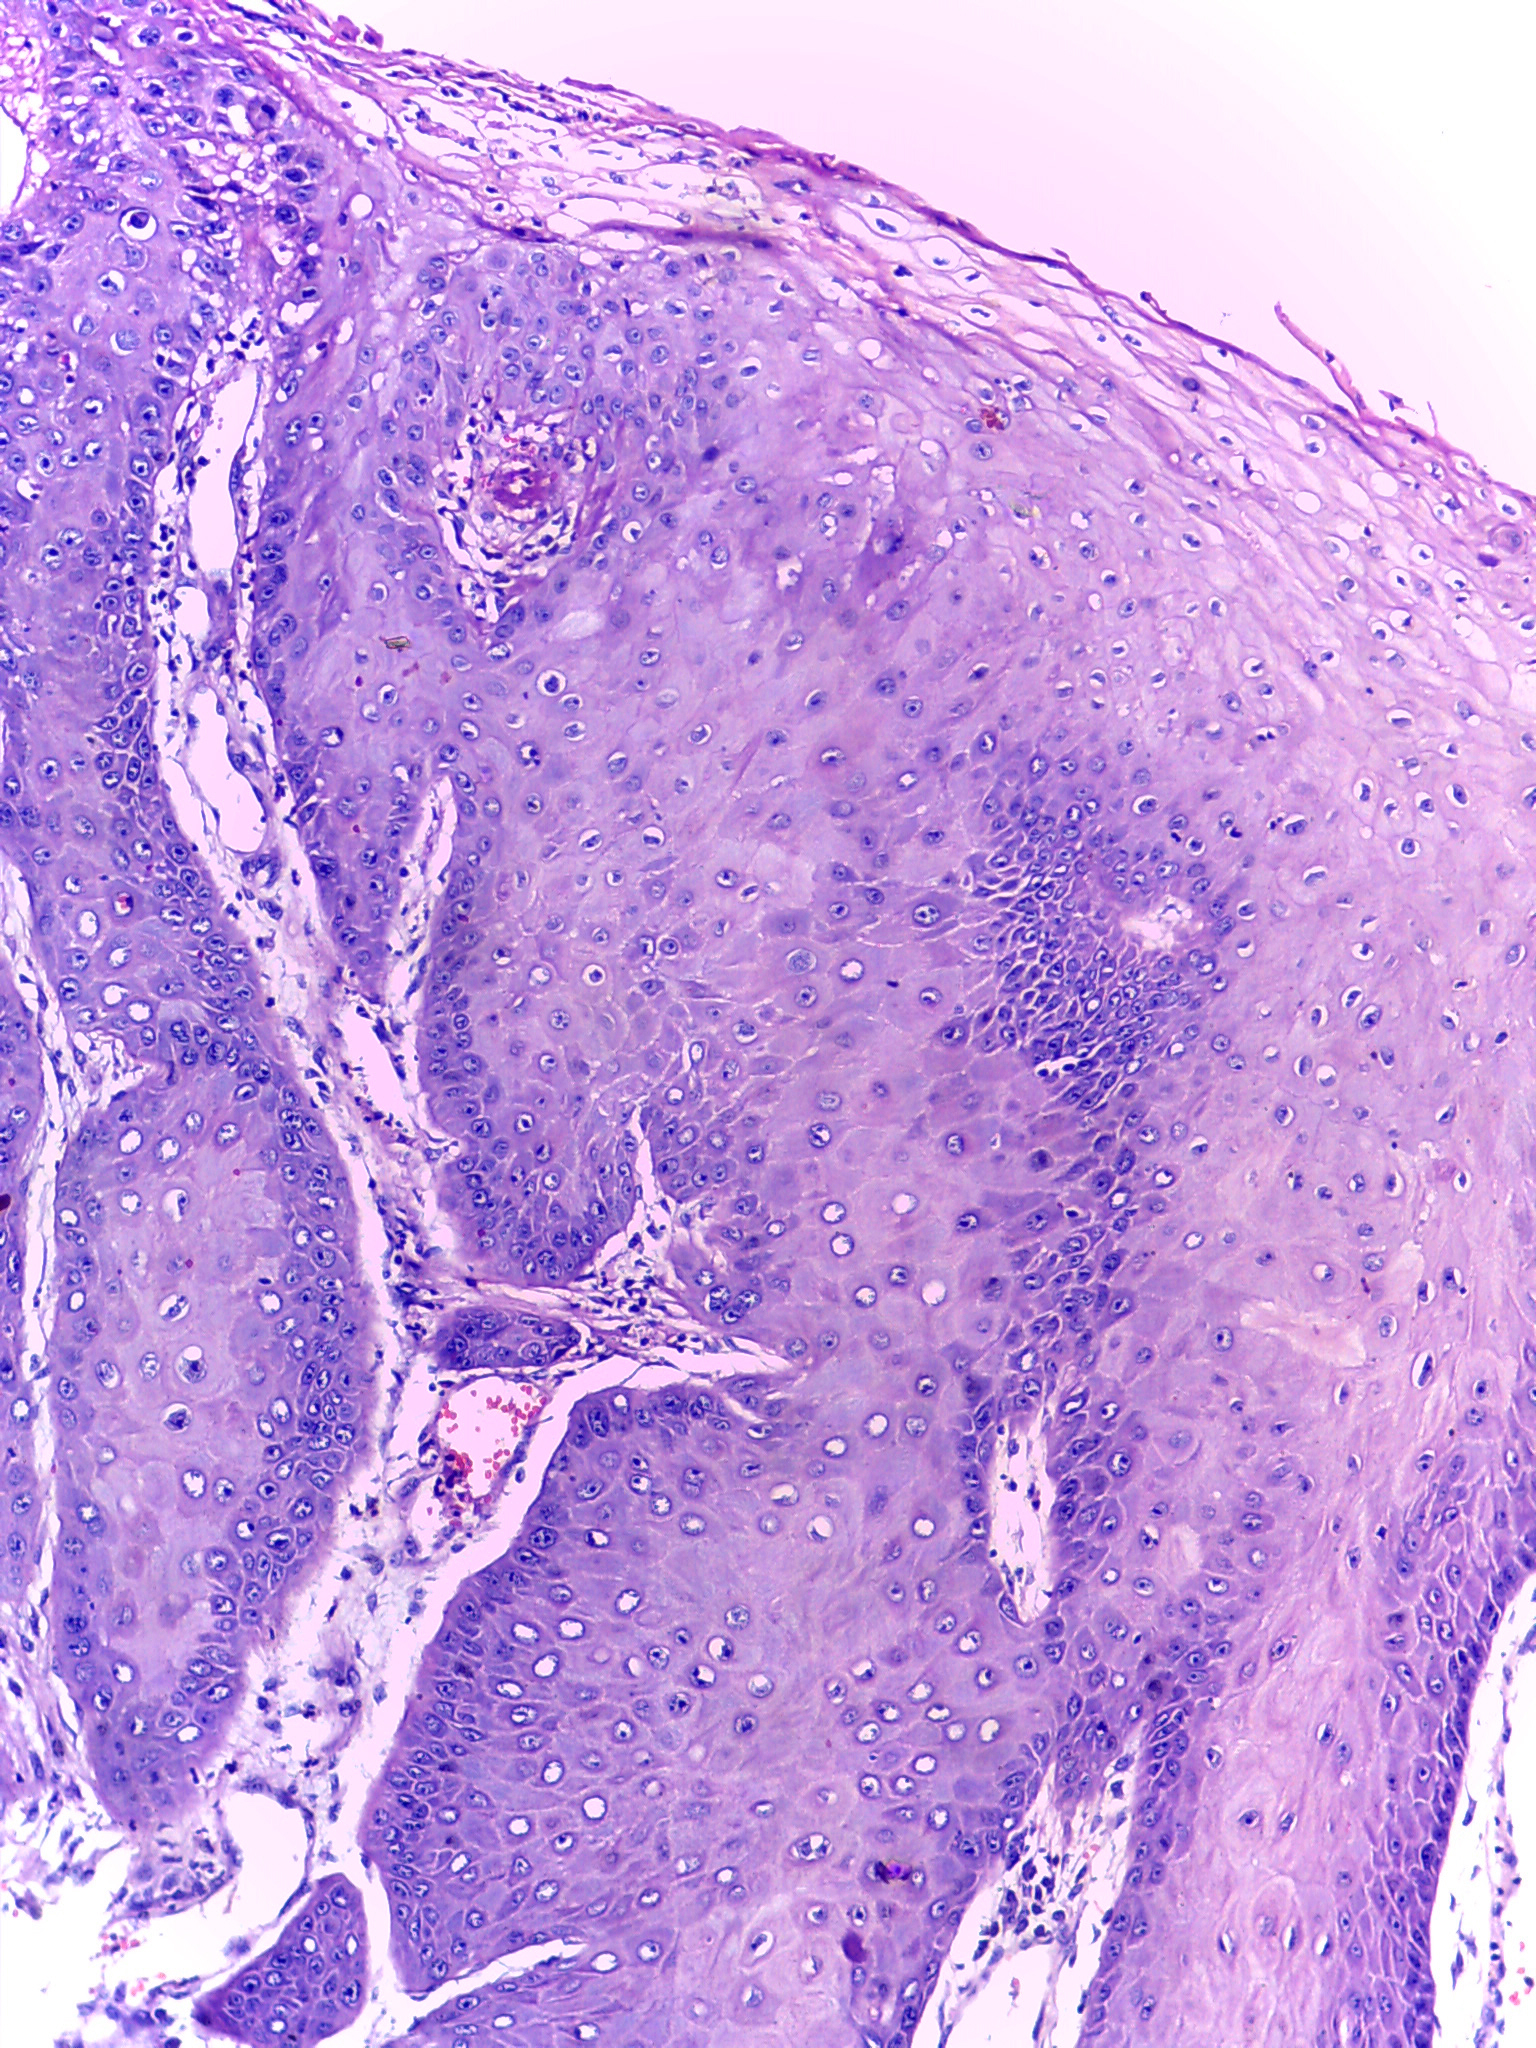
Diagnosis: OSCC